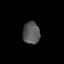
Tissue: lung
Cell type: Myeloid cells
Senescence score: 0.2301
Nuclear area (px): 369
Mean DAPI intensity: 88.77